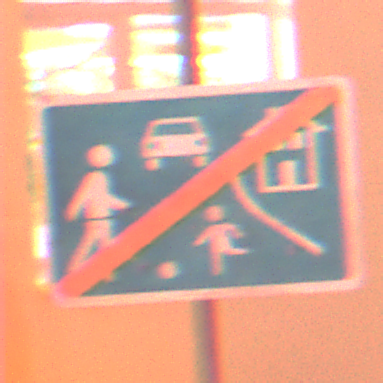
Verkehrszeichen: EndeVerkehrsberuhigterBereich
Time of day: Night
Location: Outdoor (Urban)
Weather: Overcast
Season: Winter
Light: Artificial